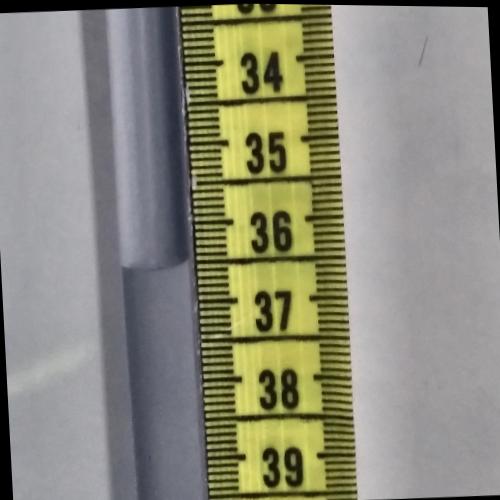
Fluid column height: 36.5 cm